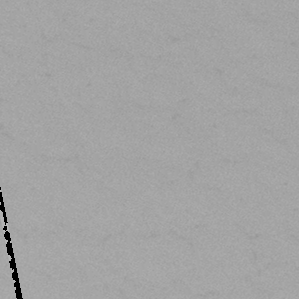
Label: frost